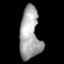
Tissue: lung
Cell type: Fibroblasts
Senescence score: 0.6599
Nuclear area (px): 1029
Mean DAPI intensity: 167.251